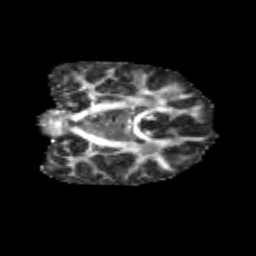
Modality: FA
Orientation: coronal
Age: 9
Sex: female
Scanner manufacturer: siemens
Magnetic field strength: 3 T
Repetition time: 3.8 s
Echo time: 0.07 s